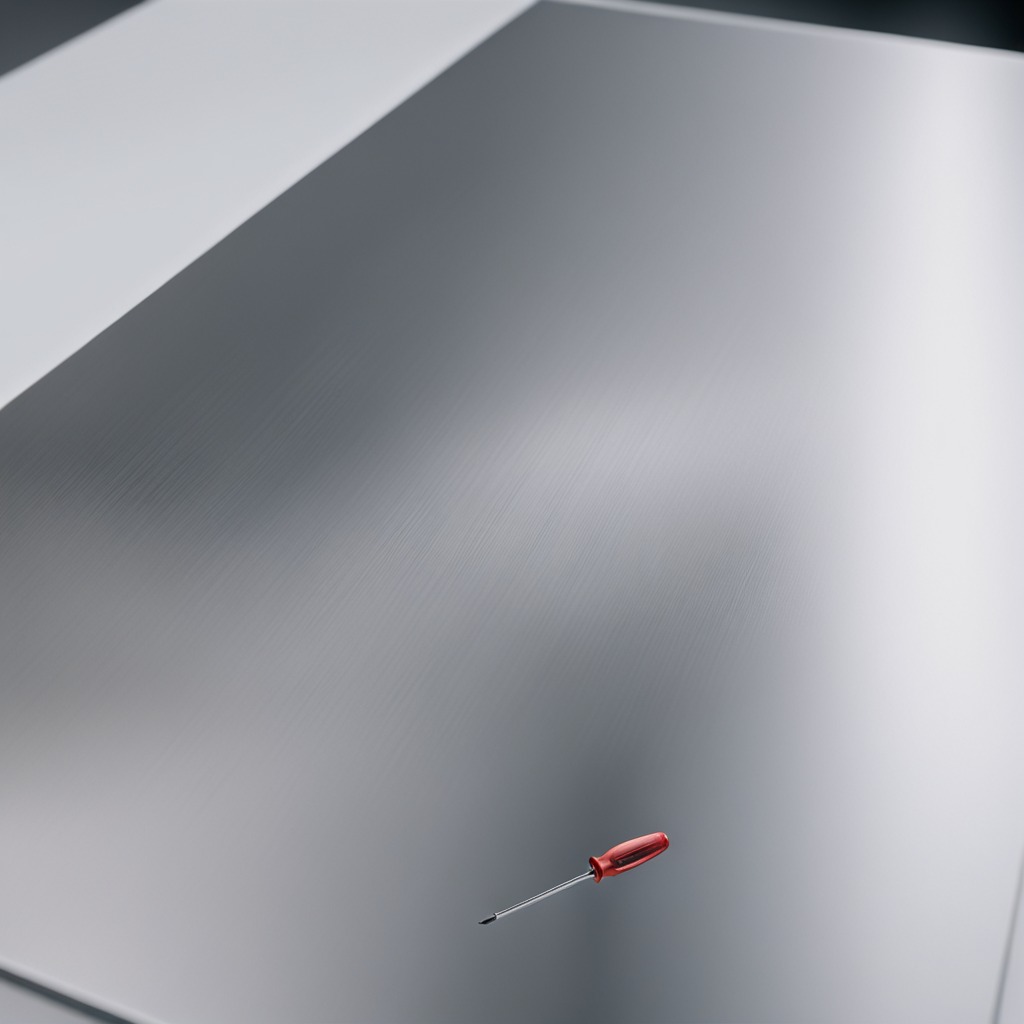
A screwdriver lies on a stainless steel table in a high-end prototyping lab.